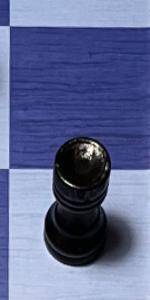
Label: Rook_Black